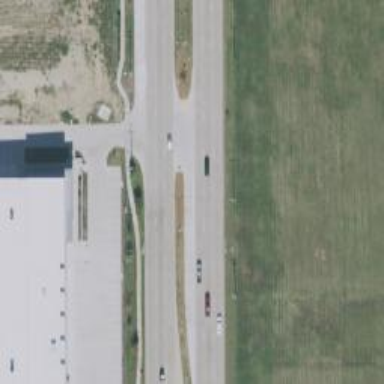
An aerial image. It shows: Primary road with asphalt surface.